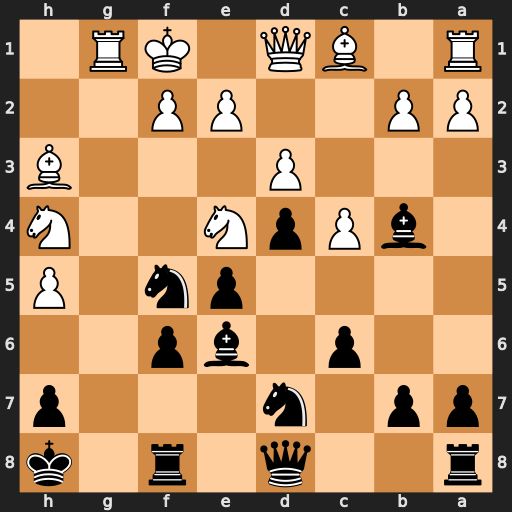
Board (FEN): r2q1r1k/pp1n3p/2p1bp2/4pn1P/1bPpN2N/3P3B/PP2PP2/R1BQ1KR1
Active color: b
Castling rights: -
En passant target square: -
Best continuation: Ne3+ fxe3 Bxh3+